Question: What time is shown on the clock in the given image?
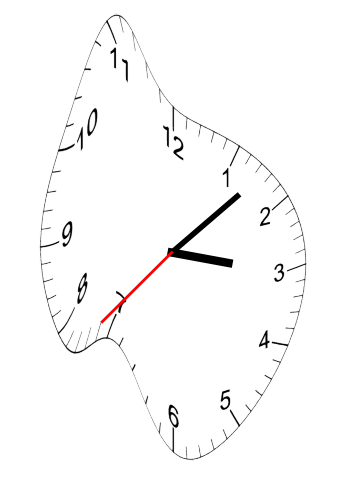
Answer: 03:07:37